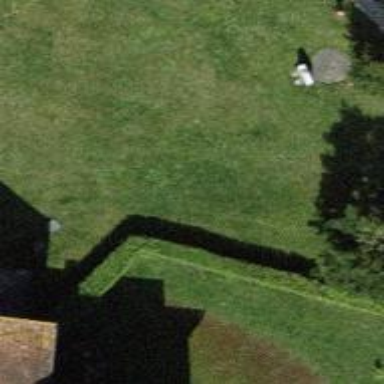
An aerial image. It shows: Hedge acting as barrier.